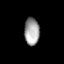
Tissue: prostate
Cell type: T cells
Senescence score: 0.3356
Nuclear area (px): 406
Mean DAPI intensity: 158.919